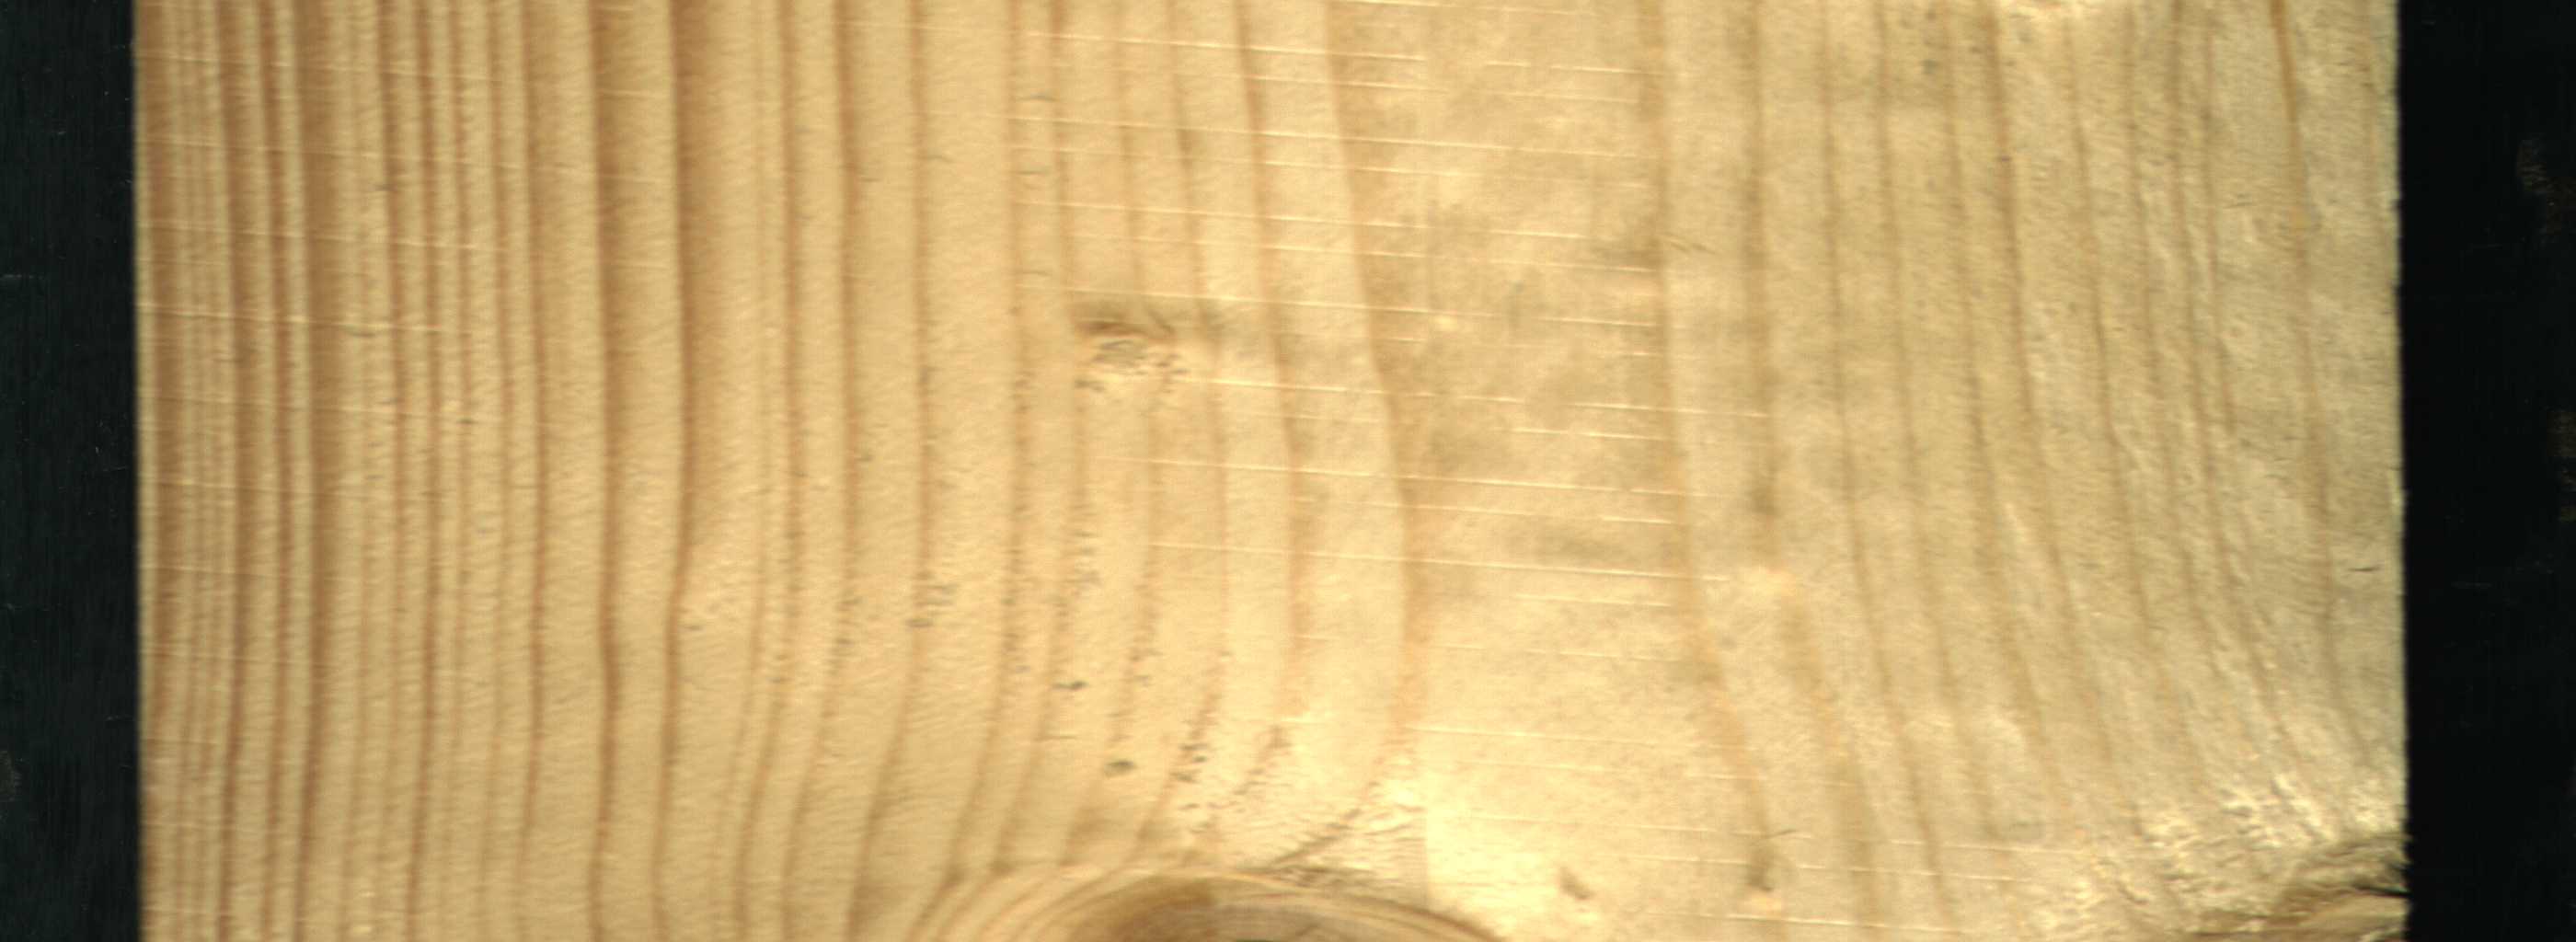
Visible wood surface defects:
Live_Knot
Live_Knot